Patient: sex F, age 68
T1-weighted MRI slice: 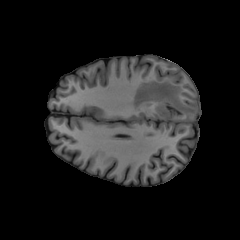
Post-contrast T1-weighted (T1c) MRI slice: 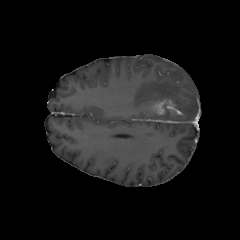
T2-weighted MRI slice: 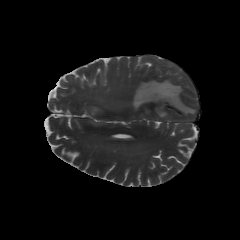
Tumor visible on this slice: yes
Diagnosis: Glioblastoma, IDH-wildtype
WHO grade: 4